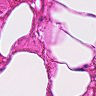
Metastatic tissue present: no